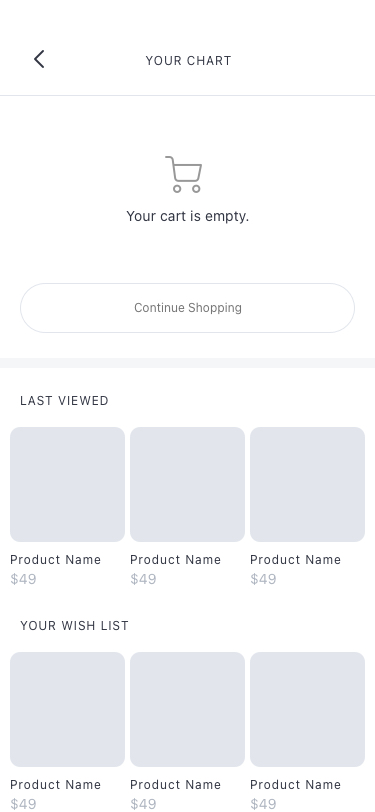
Text in this UI design:
Product Name
$49
Product Name
$49
Product Name
$49
YOUR WISH LIST
Product Name
$49
Product Name
$49
Product Name
$49
LAST VIEWED
Your cart is empty.
YOUR CHART